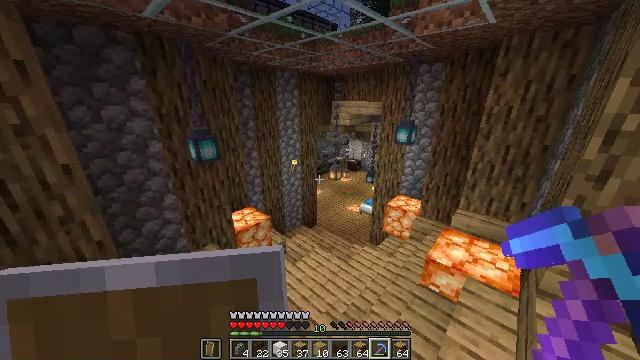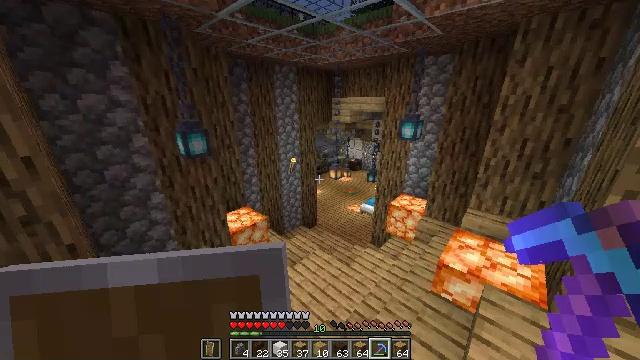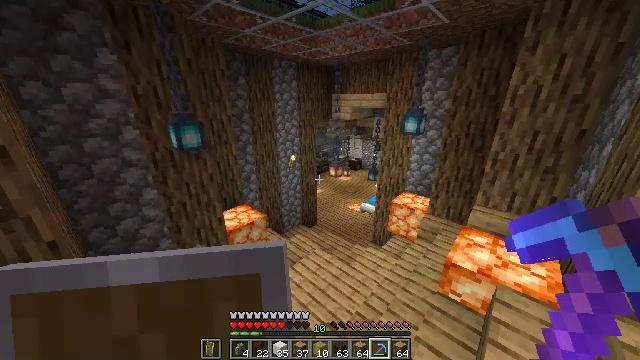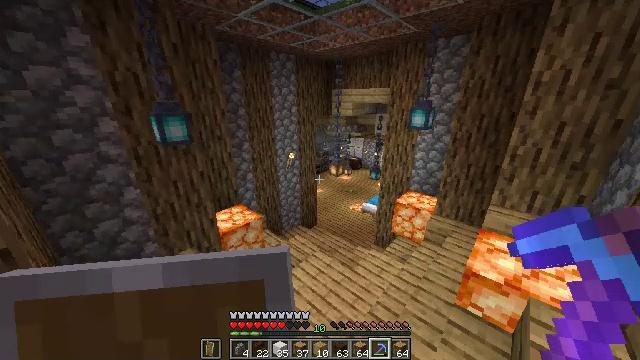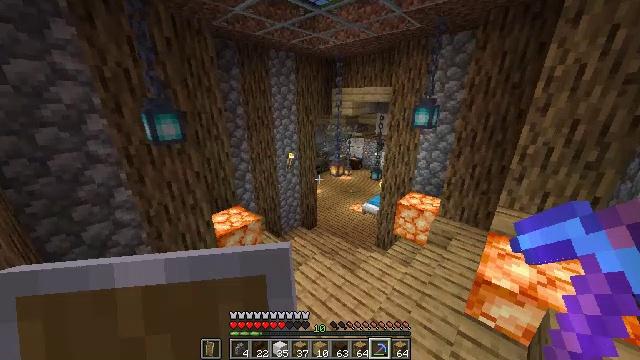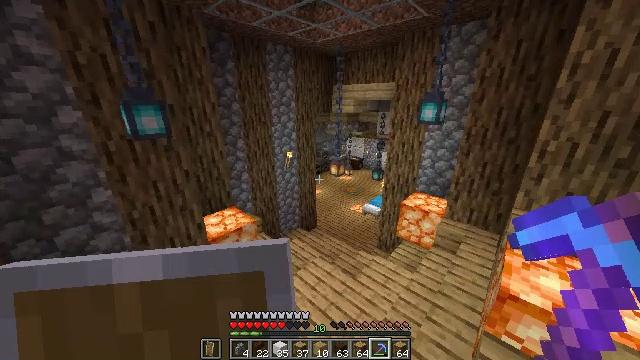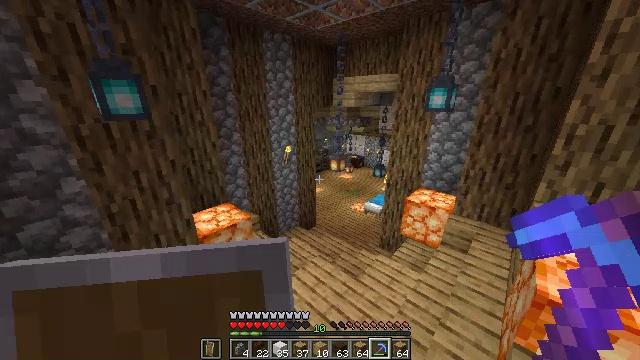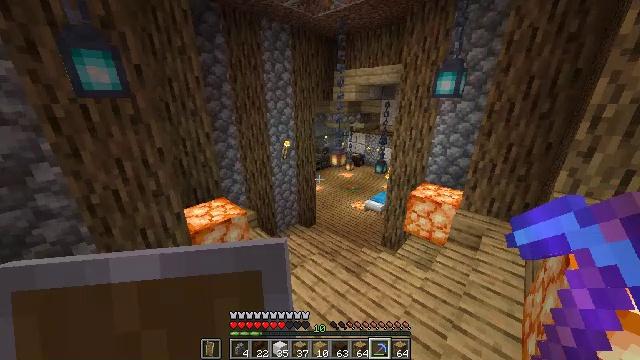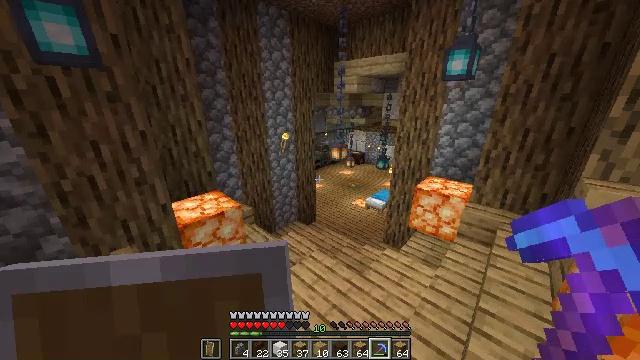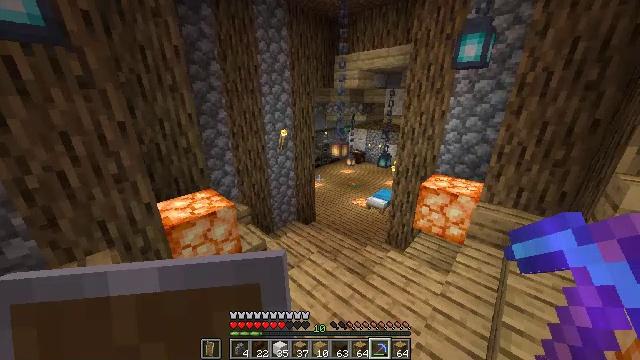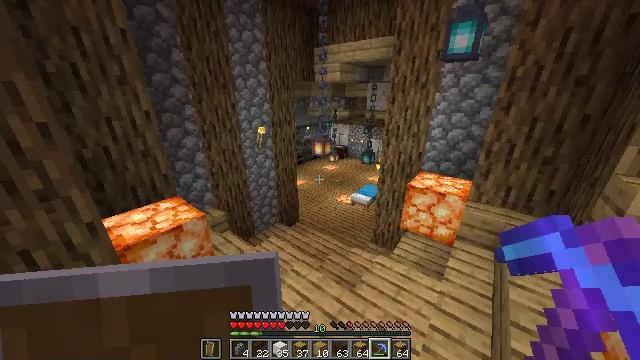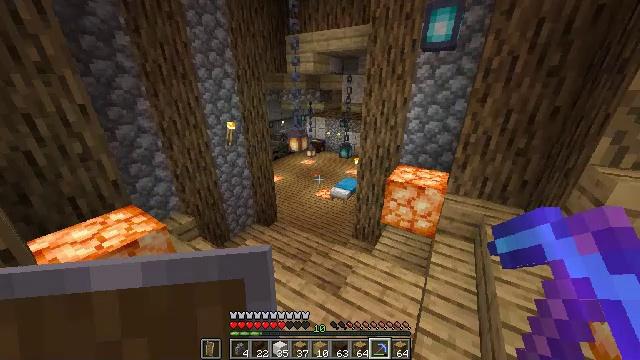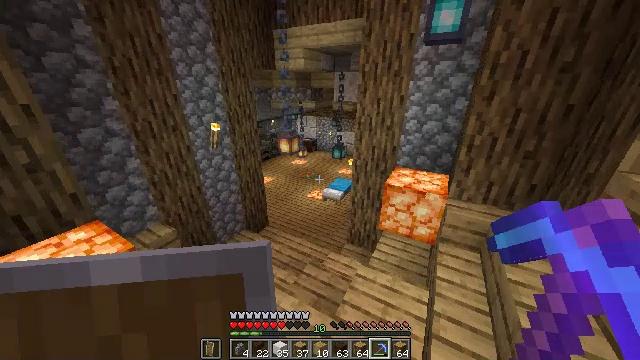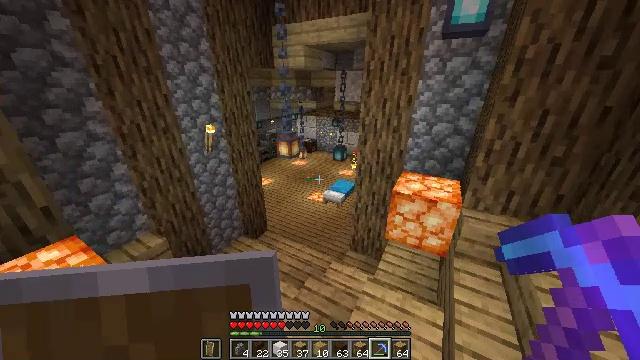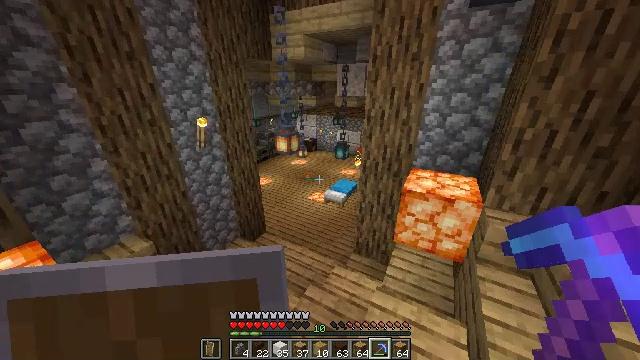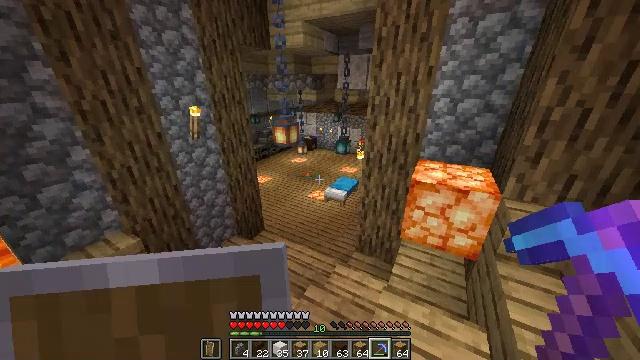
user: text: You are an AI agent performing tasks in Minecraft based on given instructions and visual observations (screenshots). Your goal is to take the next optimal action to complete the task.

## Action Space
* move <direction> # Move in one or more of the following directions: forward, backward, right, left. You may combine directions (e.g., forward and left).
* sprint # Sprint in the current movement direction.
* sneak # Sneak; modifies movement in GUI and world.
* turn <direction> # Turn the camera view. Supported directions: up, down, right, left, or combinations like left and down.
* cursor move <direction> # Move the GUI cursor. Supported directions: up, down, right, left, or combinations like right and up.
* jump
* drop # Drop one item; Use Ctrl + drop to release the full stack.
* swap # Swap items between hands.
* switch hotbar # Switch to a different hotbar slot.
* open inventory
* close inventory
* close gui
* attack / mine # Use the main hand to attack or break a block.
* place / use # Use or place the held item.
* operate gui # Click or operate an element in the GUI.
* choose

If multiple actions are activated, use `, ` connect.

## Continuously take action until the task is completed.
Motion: motion action
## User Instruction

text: Gather the light blue bed from its placement.
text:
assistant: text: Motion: move forward
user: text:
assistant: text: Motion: move forward
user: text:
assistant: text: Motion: move forward
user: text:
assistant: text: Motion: move forward
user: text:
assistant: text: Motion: move forward
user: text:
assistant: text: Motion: move forward
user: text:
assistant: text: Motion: move forward
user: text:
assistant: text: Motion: move forward
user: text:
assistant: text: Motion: move forward
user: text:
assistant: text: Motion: move forward, turn right and down
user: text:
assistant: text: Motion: move forward, turn right and down
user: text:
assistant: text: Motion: move forward, turn right
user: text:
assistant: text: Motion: move forward
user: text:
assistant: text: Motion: move forward
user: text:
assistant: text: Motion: move forward
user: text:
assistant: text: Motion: move forward
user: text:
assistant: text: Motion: move forward
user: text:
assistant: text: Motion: move forward
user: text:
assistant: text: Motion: move forward
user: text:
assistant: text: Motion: move forward
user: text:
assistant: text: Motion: move forward, turn left
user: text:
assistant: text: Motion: move forward
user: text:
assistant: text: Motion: move forward
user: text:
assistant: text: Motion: move forward
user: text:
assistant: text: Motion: move forward, turn right and up
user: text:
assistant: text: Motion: move forward
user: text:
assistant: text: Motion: move forward
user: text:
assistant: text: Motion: move forward
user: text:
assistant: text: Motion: move forward
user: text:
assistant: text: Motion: move forward and move left, turn right